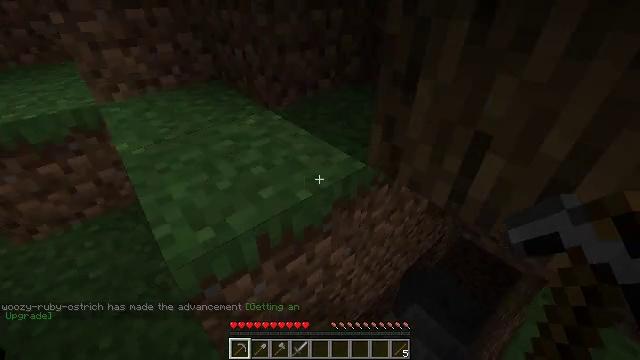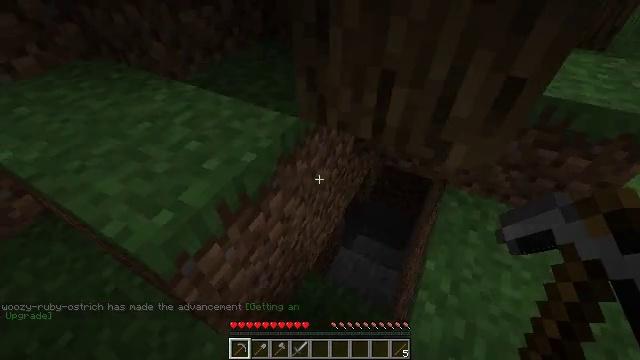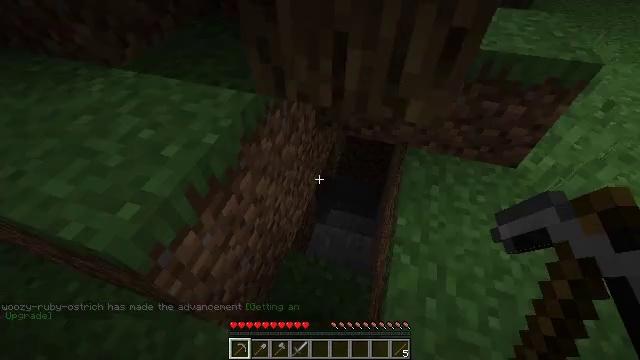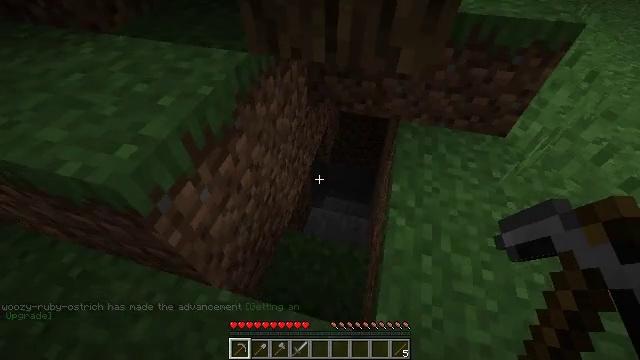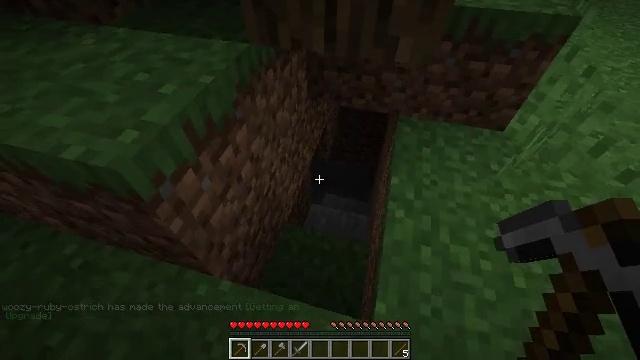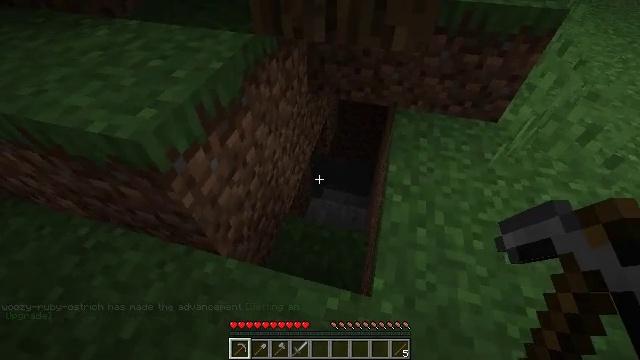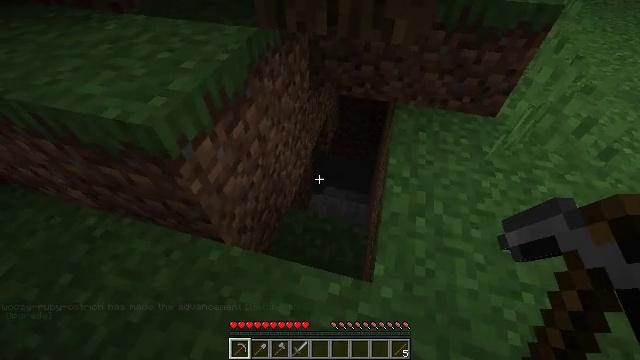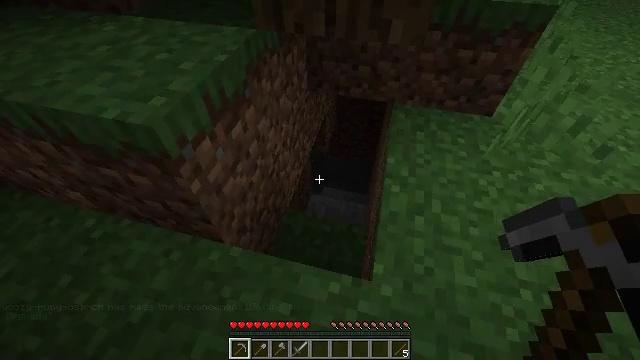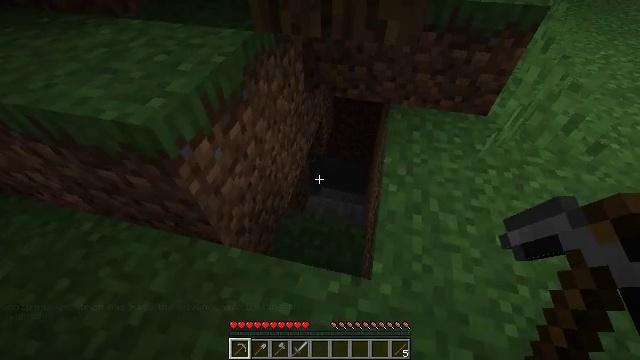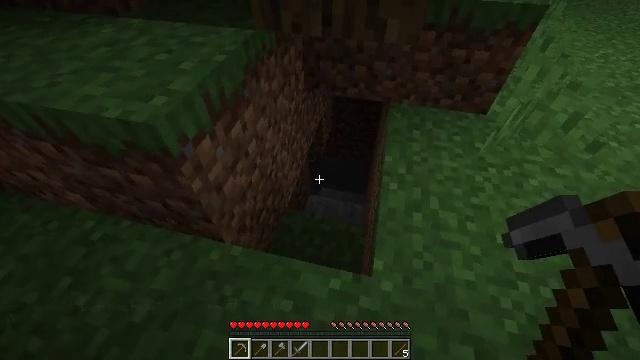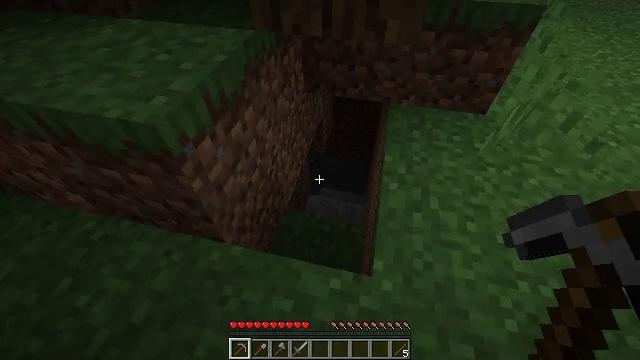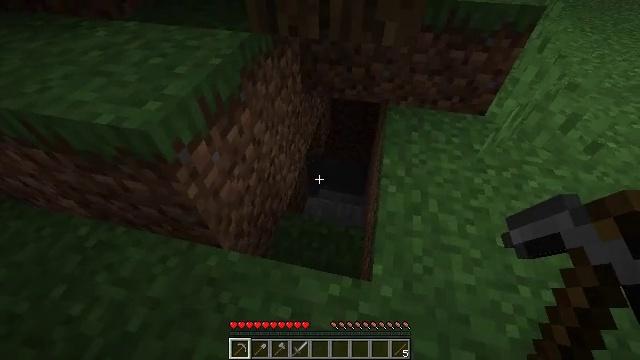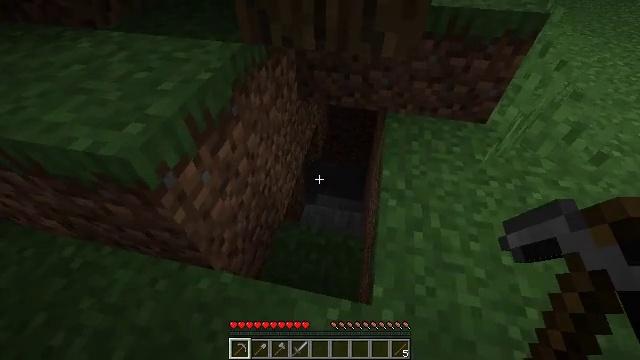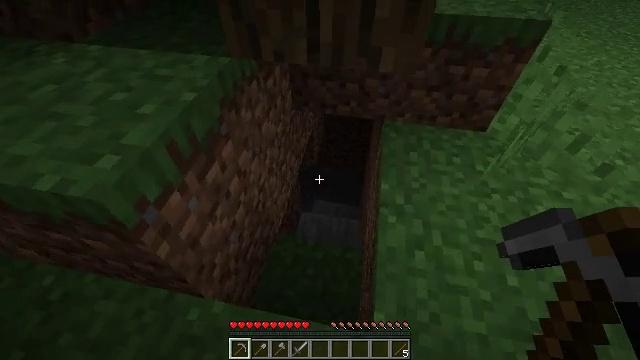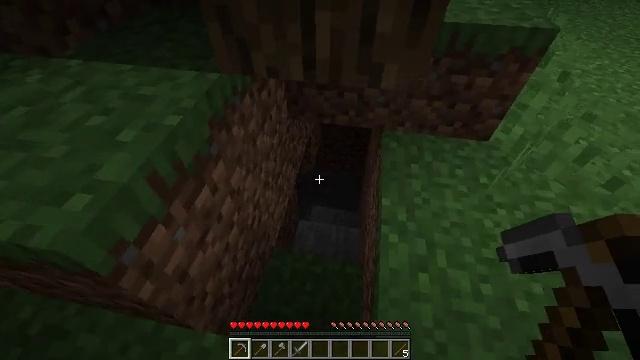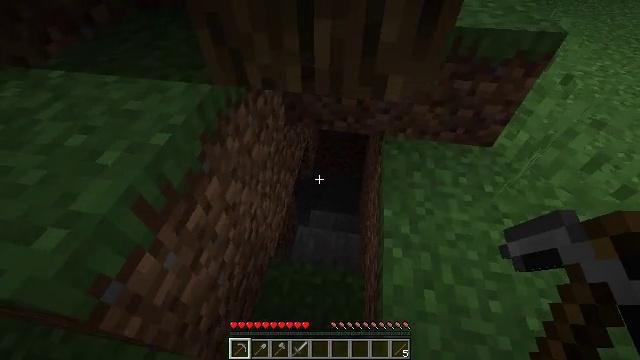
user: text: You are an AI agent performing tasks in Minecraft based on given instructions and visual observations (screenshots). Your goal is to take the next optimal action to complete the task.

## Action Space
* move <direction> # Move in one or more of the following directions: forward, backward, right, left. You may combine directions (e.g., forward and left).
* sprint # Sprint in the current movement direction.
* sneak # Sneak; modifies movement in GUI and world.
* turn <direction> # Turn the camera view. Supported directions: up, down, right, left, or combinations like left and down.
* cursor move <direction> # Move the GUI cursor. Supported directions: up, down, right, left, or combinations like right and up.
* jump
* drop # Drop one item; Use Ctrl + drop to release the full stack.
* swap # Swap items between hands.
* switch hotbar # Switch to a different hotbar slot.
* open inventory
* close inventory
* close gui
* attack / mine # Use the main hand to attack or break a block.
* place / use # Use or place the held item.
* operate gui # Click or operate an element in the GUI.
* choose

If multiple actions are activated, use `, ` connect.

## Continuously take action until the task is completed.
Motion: motion action
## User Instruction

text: Drop birch planks.
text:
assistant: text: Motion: move back, turn right and down, jump
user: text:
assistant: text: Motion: move back, turn right and down, jump
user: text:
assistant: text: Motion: move back, turn right, jump
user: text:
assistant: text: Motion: no_op
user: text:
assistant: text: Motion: no_op
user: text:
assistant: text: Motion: no_op
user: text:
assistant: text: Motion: no_op
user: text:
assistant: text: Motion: no_op
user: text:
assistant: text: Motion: no_op
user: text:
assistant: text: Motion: no_op
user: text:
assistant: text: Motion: move forward
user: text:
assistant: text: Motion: move forward
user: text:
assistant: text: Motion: move forward, turn right
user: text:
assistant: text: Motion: no_op
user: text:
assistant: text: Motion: no_op
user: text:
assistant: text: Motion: no_op
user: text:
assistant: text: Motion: no_op
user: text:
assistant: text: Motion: no_op
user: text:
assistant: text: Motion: no_op
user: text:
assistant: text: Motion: open inventory
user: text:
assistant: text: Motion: open inventory
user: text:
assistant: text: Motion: open inventory
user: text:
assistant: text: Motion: no_op
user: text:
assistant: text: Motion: no_op
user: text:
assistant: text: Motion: no_op
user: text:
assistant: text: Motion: no_op
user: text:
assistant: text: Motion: cursor move right
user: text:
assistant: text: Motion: cursor move right
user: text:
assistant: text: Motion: cursor move right
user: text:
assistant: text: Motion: no_op